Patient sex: M
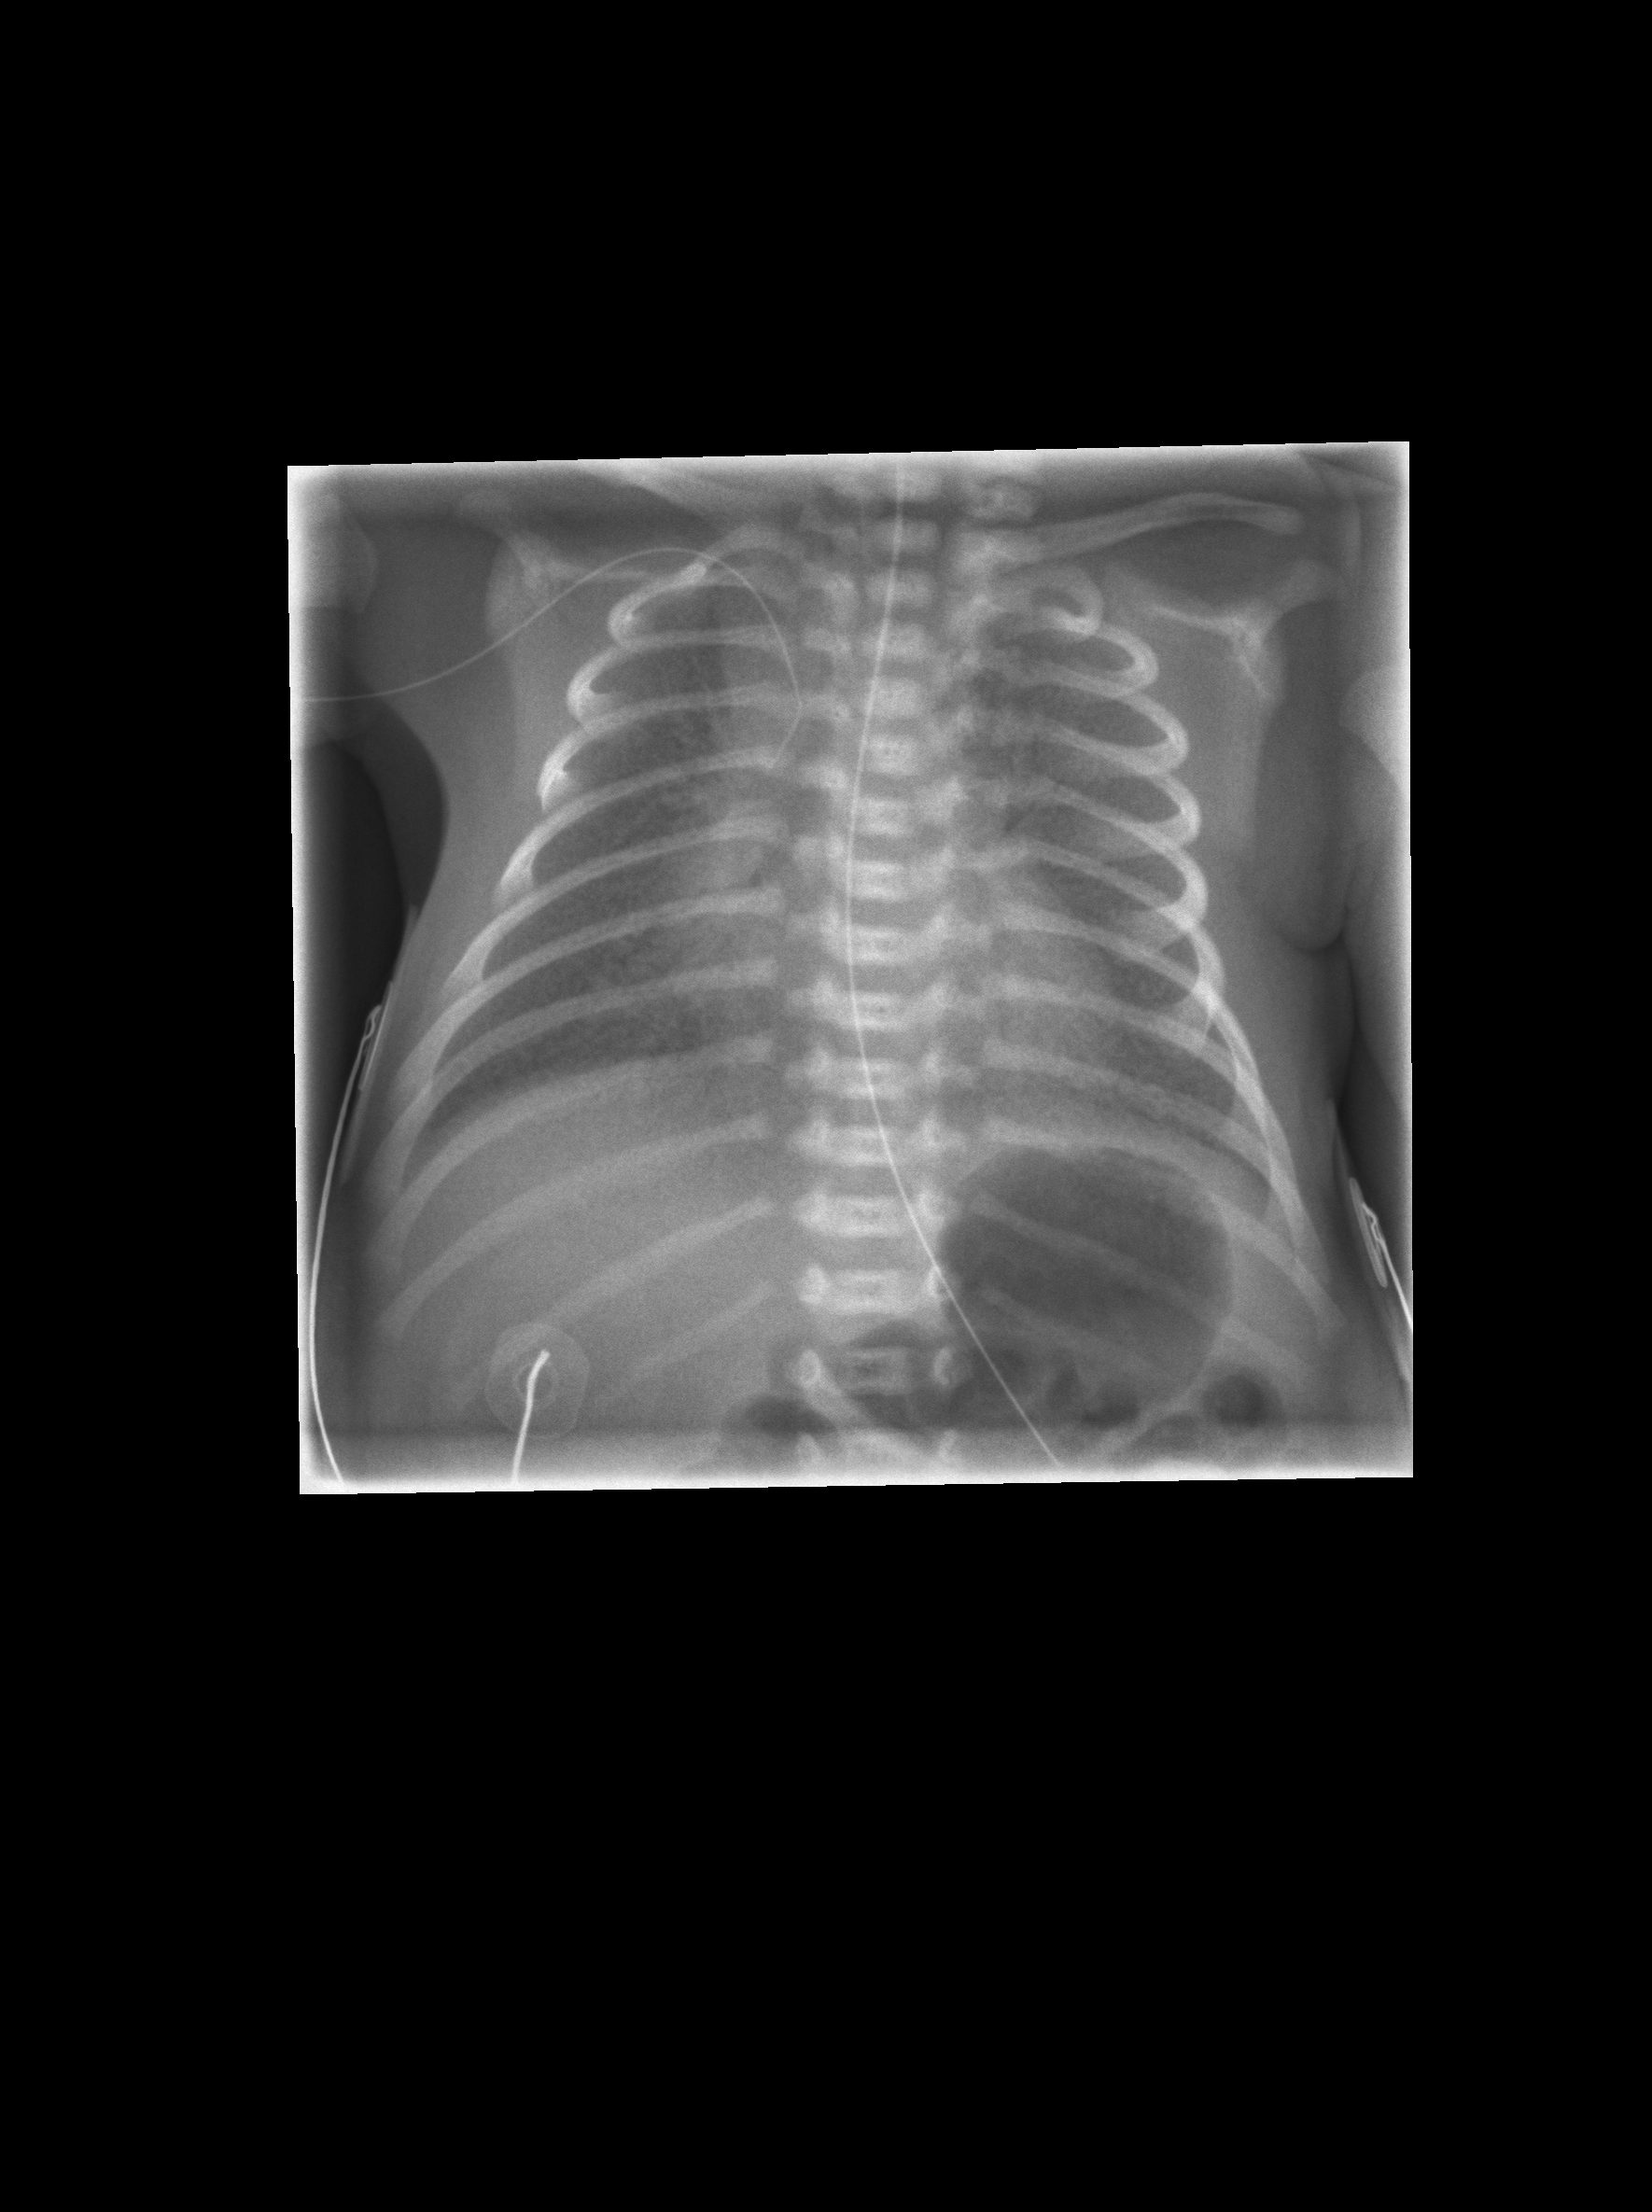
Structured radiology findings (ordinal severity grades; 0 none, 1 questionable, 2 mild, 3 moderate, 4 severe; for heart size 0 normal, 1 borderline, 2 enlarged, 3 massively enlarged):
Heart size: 0
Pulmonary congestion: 0
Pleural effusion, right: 0
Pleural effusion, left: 0
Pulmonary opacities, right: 2
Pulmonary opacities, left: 2
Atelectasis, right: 0
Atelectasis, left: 0